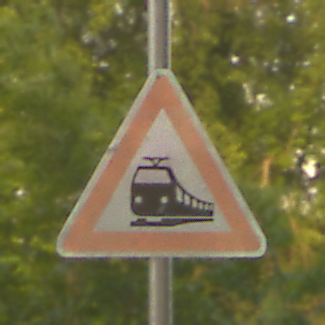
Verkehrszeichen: Bahnuebergang
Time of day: SunriseSunset
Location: Outdoor (RoadRail)
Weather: Clear
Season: NotSpecified
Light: Natural